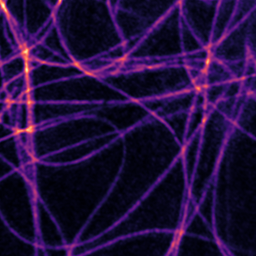
Label: Super-resolution Microtubules image